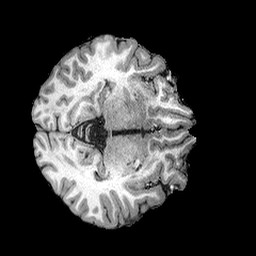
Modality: T1w
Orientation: axial
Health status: healthy